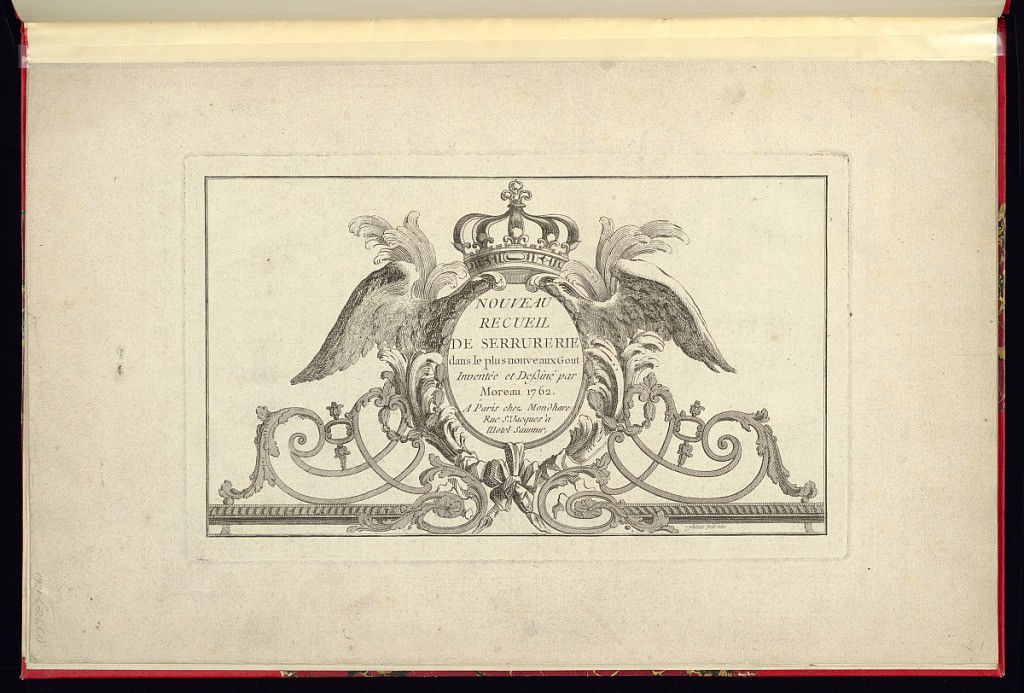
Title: Title Page
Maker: Moreau, French, active 18th century
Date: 1762
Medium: Engraving on laid paper
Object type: Print
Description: Cartouche design surmounted with a coronet and flanked with a pair of extended wings. The plate is signed.